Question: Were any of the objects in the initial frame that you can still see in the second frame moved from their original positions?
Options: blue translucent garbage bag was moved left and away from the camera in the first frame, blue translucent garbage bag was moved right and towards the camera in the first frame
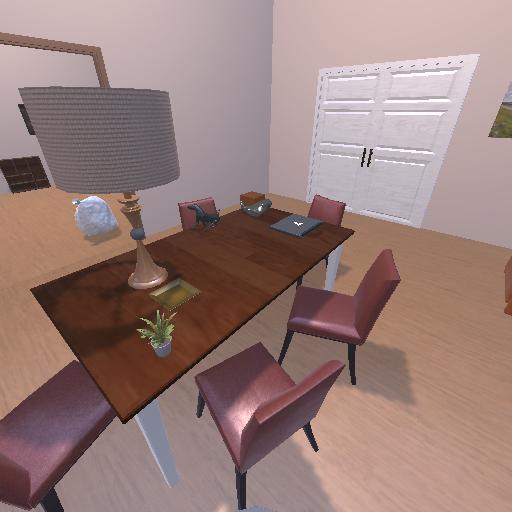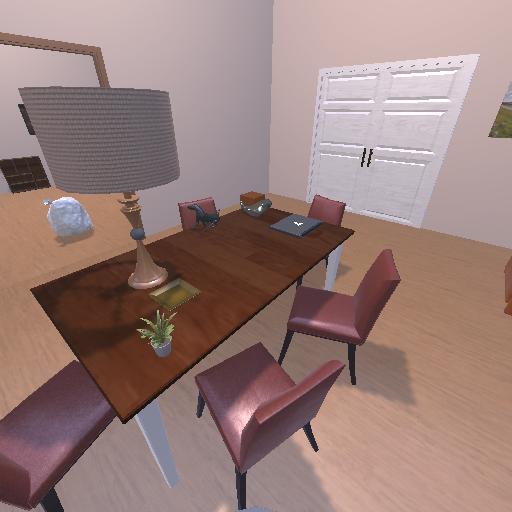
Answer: blue translucent garbage bag was moved left and away from the camera in the first frame